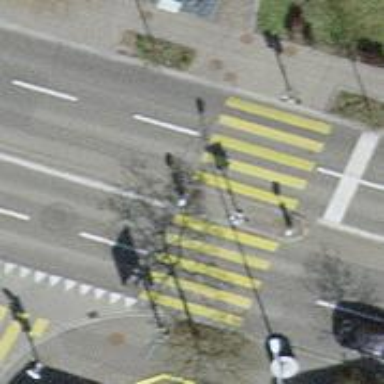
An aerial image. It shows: Paved footway with zebra crossing that includes island.